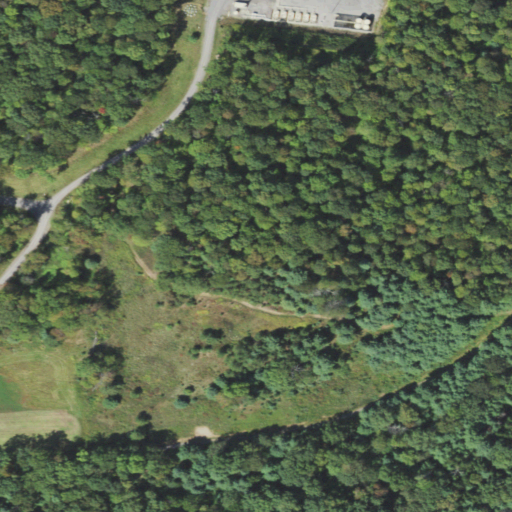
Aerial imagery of ridge(s) in Pennsylvania named Henson Ridge containing deciduous forest, mixed forest, and evergreen forest